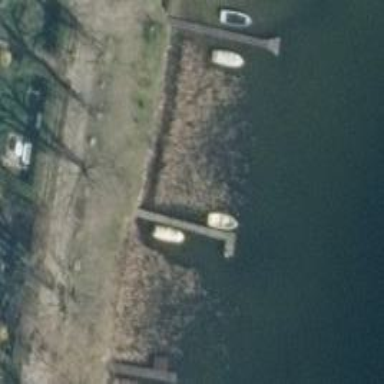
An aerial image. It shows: Man-made pier.